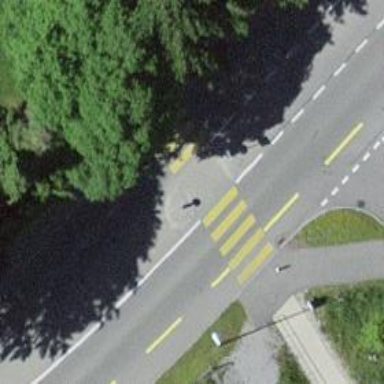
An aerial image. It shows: Marked zebra crossing with island in the middle.